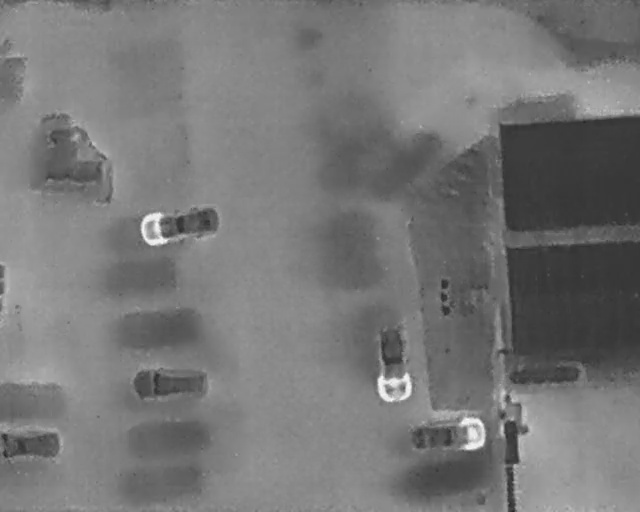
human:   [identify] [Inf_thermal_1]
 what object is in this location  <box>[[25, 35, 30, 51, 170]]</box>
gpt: <ref>1 medium car at the left</ref>